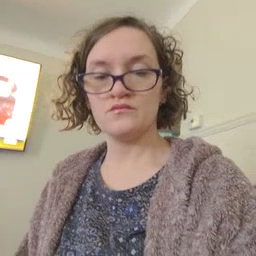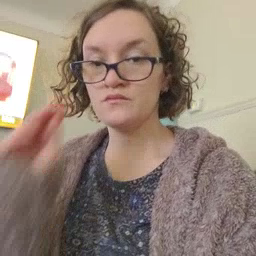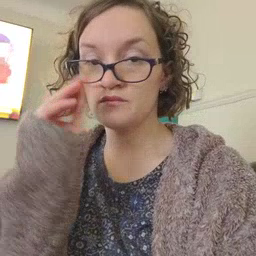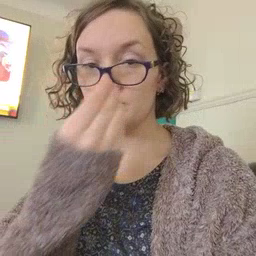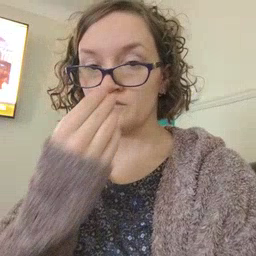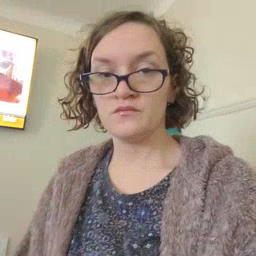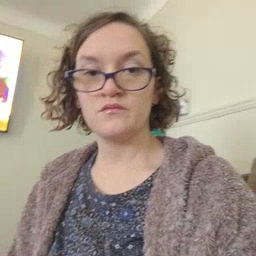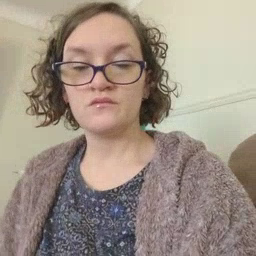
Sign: flower